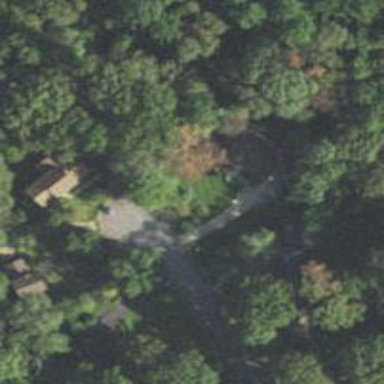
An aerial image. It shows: Driveway.